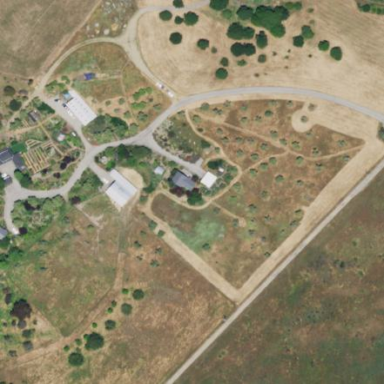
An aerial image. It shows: Orchard.